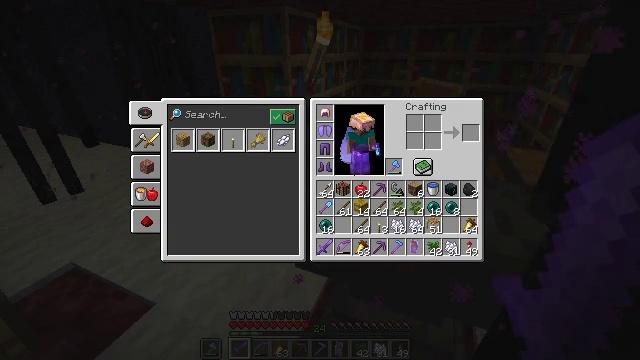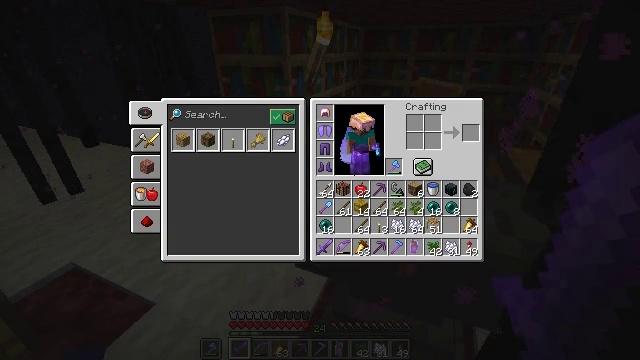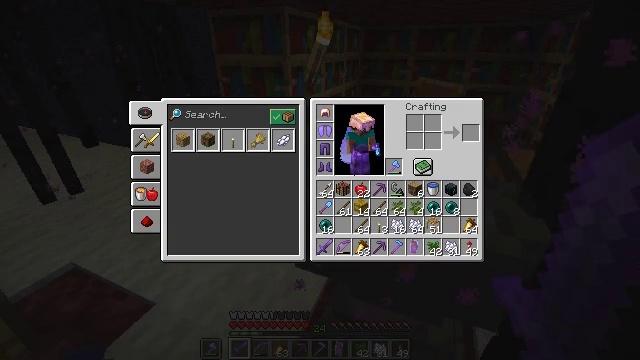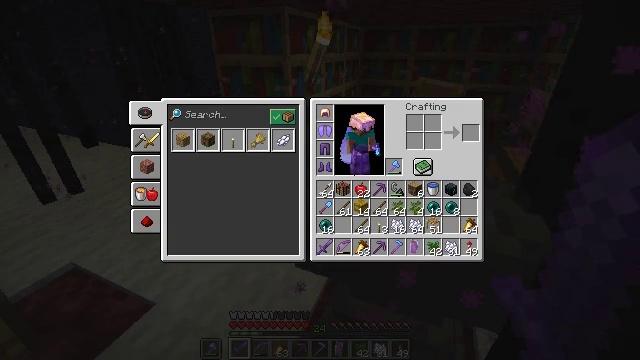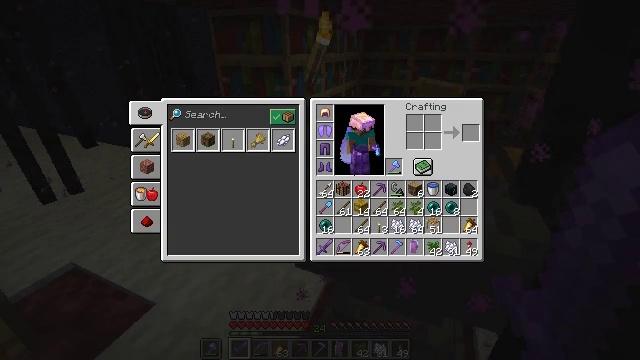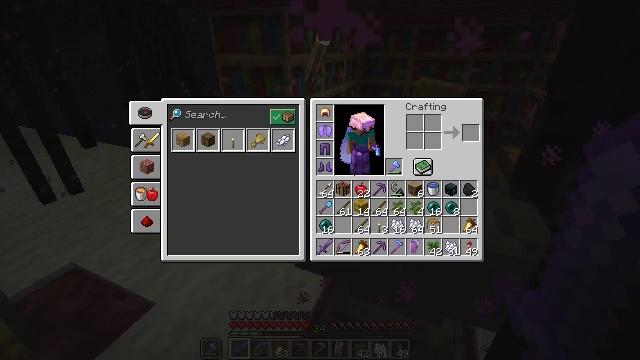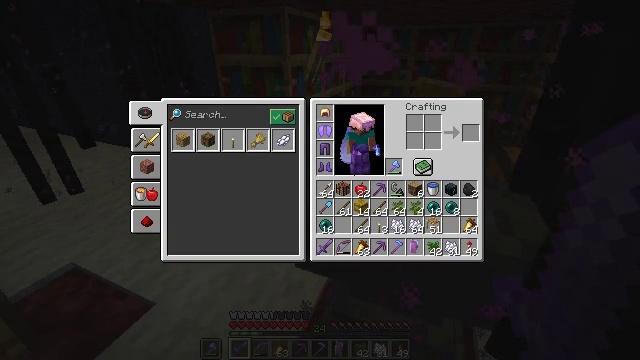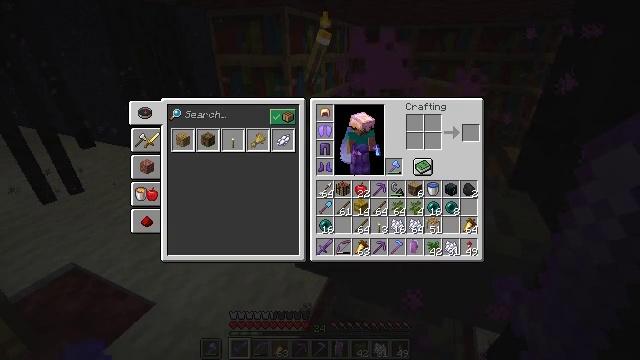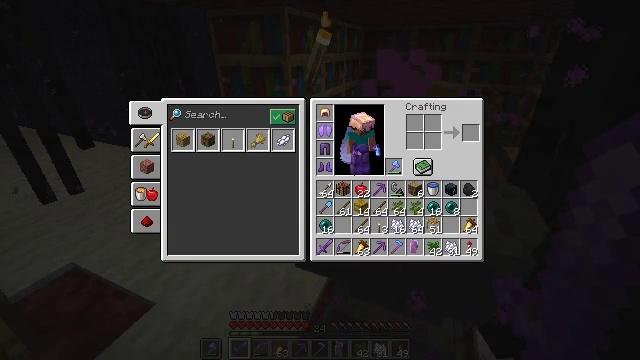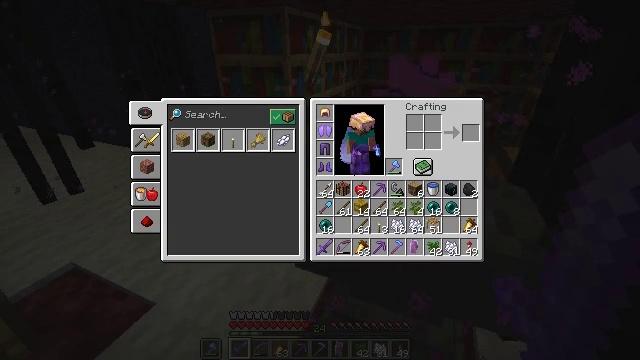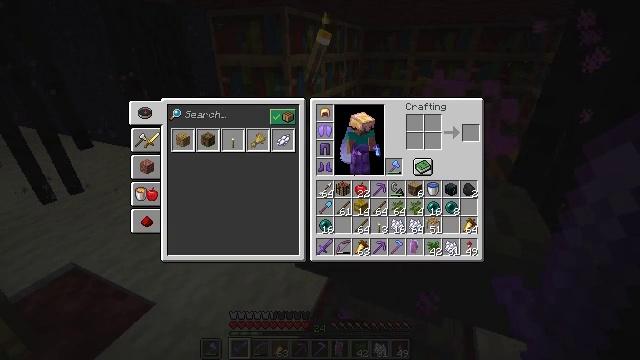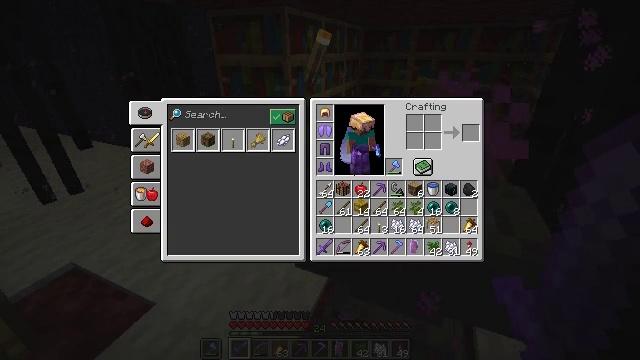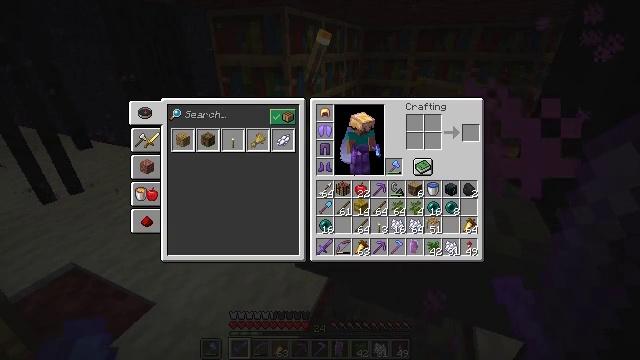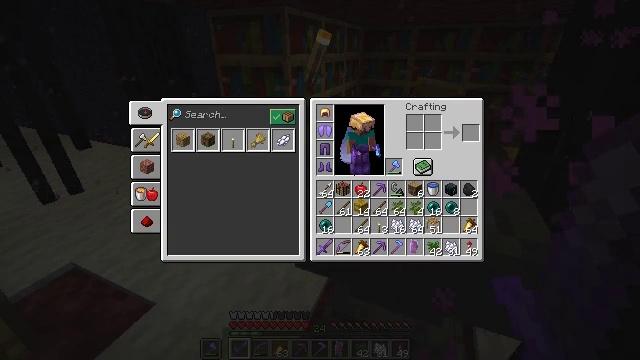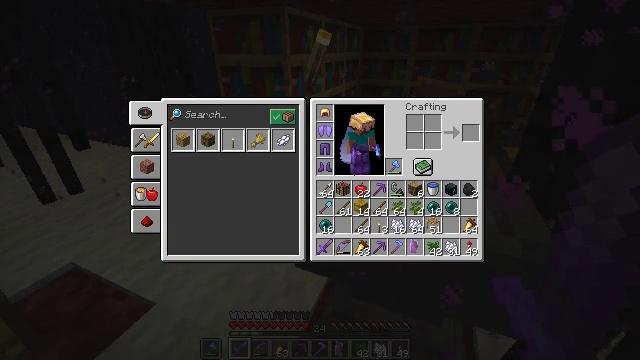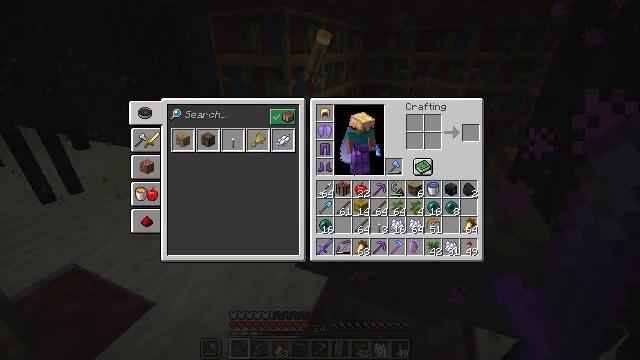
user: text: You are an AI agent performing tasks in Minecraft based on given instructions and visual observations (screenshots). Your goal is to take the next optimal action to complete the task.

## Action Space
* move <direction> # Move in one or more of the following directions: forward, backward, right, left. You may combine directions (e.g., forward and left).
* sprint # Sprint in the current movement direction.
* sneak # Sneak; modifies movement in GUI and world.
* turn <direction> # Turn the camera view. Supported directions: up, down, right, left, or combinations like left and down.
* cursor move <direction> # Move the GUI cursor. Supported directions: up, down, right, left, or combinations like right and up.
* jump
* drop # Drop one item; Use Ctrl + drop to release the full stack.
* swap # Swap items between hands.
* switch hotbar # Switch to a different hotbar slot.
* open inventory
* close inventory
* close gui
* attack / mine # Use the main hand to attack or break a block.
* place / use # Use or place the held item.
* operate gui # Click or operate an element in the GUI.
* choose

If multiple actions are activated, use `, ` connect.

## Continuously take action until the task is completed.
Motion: motion action
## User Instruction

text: Combat the enderman.
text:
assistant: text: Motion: no_op
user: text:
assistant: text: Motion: no_op
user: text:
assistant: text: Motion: no_op
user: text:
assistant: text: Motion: no_op
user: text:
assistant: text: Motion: no_op
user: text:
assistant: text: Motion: no_op
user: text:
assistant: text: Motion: no_op
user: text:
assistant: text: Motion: no_op
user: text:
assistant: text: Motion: no_op
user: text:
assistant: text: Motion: no_op
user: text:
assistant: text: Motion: no_op
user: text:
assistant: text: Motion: no_op
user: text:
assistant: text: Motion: no_op
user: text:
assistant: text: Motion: no_op
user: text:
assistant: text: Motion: no_op
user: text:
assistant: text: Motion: no_op
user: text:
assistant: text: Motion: no_op
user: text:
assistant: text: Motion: no_op
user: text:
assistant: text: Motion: no_op
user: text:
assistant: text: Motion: no_op
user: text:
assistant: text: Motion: no_op
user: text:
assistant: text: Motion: no_op
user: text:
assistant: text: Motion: no_op
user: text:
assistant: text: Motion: no_op
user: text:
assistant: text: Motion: no_op
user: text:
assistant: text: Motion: no_op
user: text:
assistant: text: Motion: no_op
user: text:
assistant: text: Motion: no_op
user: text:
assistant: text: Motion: no_op
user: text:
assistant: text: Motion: no_op